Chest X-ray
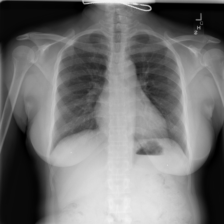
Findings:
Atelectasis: negative
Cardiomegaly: negative
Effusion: negative
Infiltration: negative
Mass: negative
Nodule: negative
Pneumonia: negative
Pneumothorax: negative
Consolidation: negative
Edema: negative
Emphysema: negative
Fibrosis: negative
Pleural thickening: negative
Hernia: negative